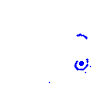
Particle: electron